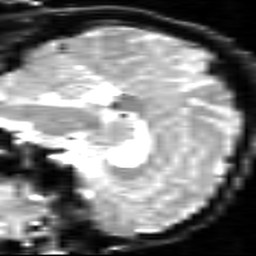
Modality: inplaneT2
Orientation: sagittal
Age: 35
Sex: male